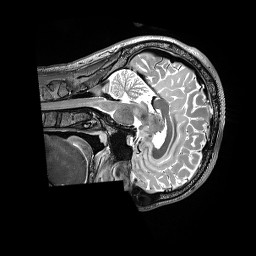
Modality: T2w
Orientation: sagittal
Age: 28
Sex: male
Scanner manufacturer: siemens
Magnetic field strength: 3 T
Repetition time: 3.2 s
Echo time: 0.564 s